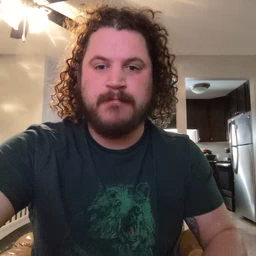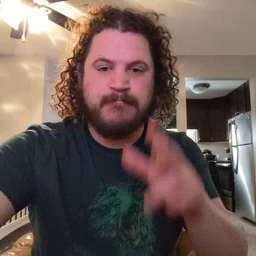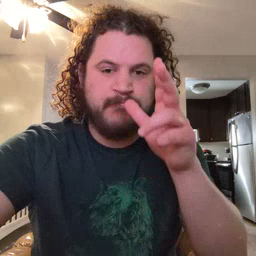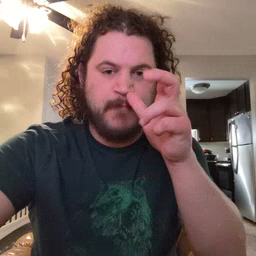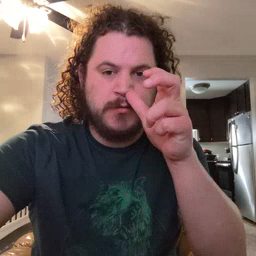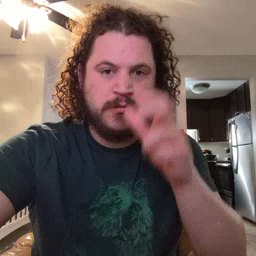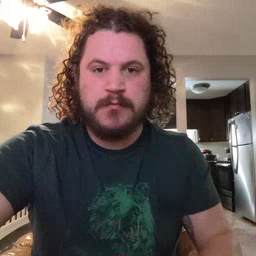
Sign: bug